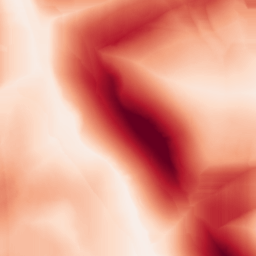
Category: morphological
Decomposition family: morphological_square
Decomposition parameters: operation: gradient
size: 50
Upsampling method: quintic
Upsampling parameters: scale: 8
Upsampling scale: 8